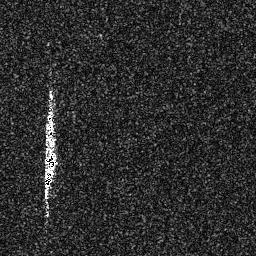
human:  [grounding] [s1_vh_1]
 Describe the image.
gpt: In the satellite image, there is  <ref>1 medium ship </ref> <box>[[16, 57, 22, 73, 0]]</box> located at left.